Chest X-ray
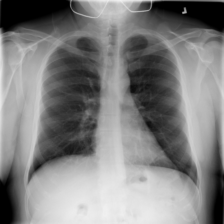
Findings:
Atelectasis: negative
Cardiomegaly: negative
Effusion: negative
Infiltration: negative
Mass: negative
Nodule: negative
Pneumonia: negative
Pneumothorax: negative
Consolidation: negative
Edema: negative
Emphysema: negative
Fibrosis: negative
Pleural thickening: negative
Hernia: negative